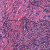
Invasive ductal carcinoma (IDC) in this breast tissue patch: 1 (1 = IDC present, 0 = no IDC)